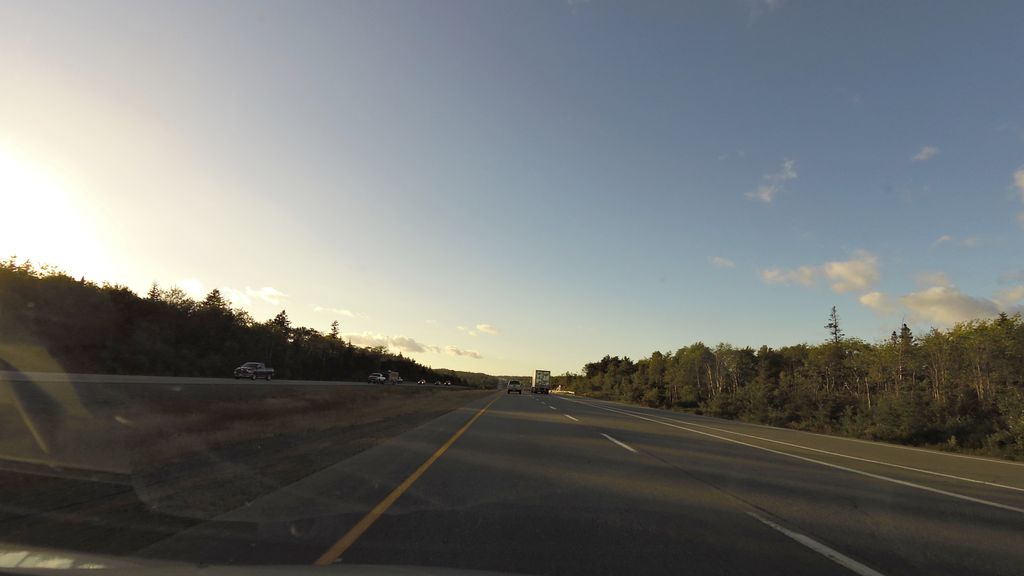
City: halifax